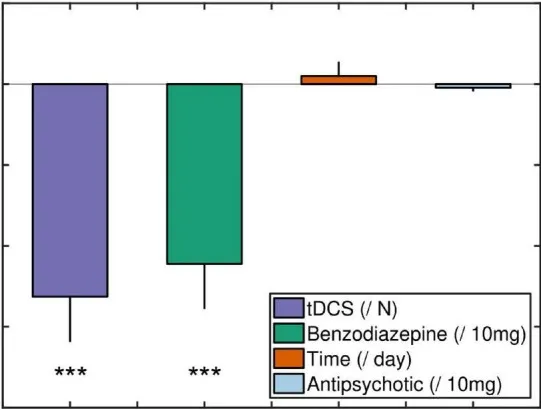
Effect of tDCS and other factors on BFCRS. Coefficient estimates of the general linear mixed model. TDCS regressor was expressed in number of sessions since the beginning of the course, meaning that each tDCS session resulted in a 0.45 decrease of BFCRS score. Time was expressed in days. For benzodiazepine and antipsychotic a proxy for concentration was computed (see section "Materials and Methods"). For comparability of estimate size, benzodiazepine regressor was expressed in centigram (10 mg) of diazepam equivalent while antipsychotic regressor was expressed centigram of chlorpromazine equivalent. Error bars represent standard errors of coefficient estimates. ***Statistically significant.
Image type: chart (chart)